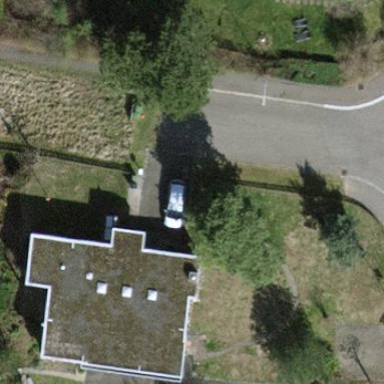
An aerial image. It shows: Flat-roofed building.